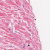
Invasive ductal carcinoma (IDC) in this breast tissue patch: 0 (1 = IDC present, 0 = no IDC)